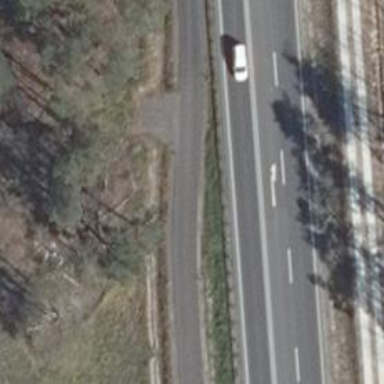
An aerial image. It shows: Passing place on the road.